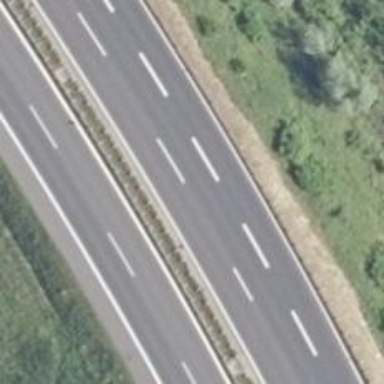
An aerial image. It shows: Trunk motorroad.